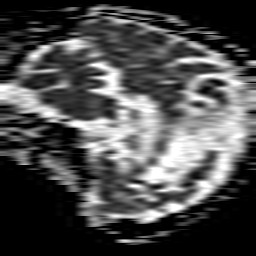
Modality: ADC
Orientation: sagittal
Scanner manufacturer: philips
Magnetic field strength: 1.5 T
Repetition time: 3.652 s
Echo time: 0.09257 s